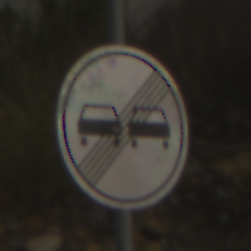
Verkehrszeichen: EndeUeberholverbot
Umgebung: Outdoor, RoadRail
Tageszeit: MorningAfternoon
Wetter: PartlyCloudy
Licht: Natural
Jahreszeit: NotSpecified
Kontrast: HighContrast